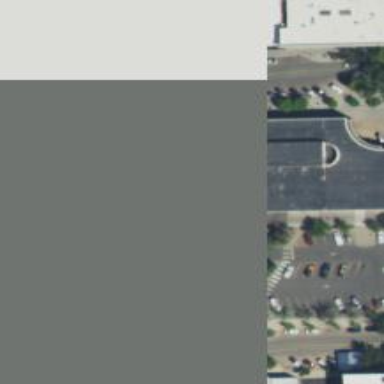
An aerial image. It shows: Parking space is available.